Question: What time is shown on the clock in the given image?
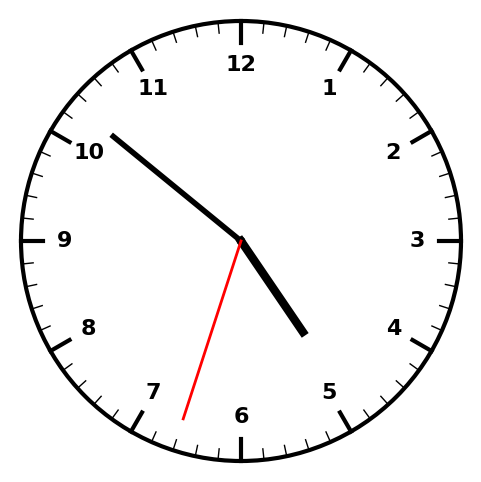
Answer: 04:51:33